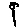
Label: flower